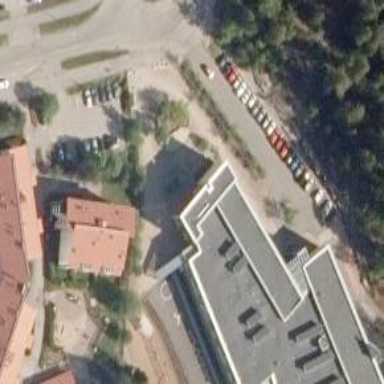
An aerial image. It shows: Paved parking area.